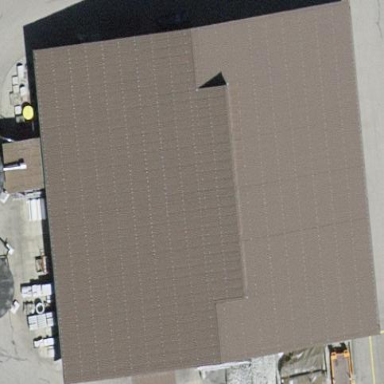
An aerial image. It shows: Warehouse.